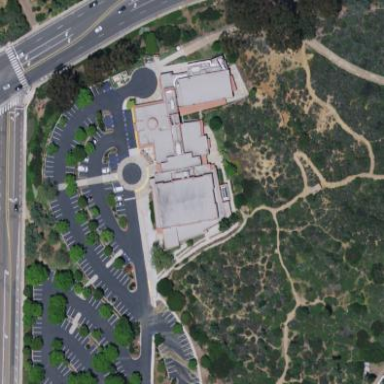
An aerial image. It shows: Public building.